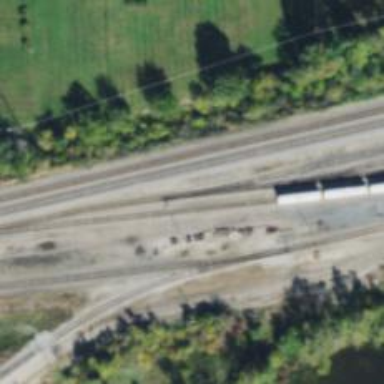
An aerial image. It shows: Railway yard used for servicing trains.